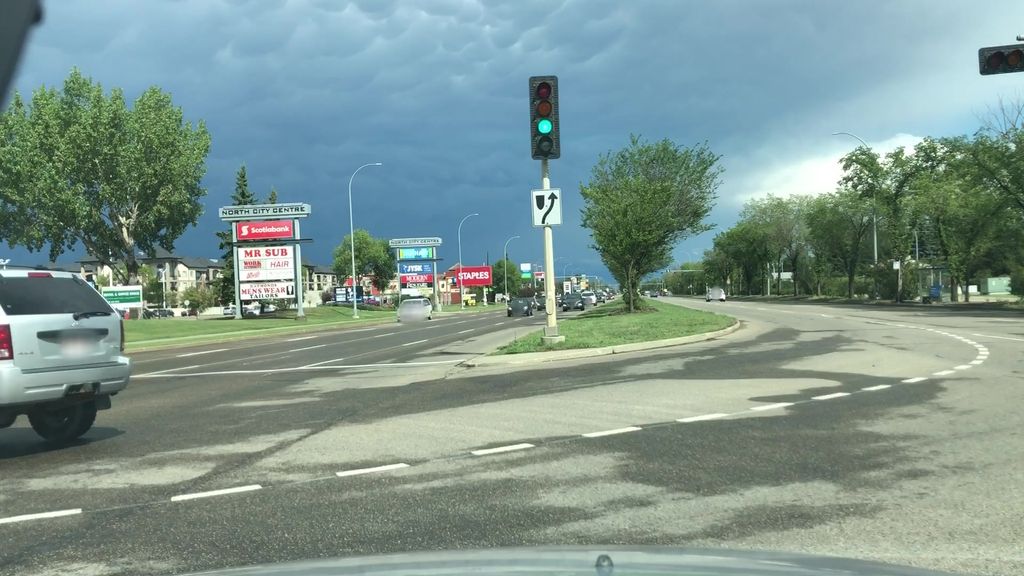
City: edmonton